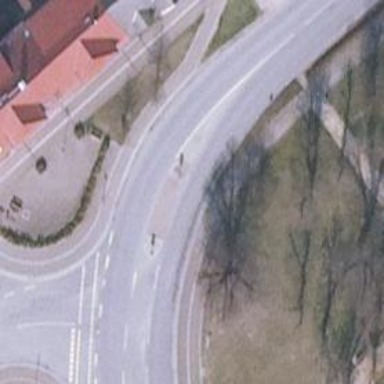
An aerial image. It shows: Crossing with pedestrian island for traffic calming.